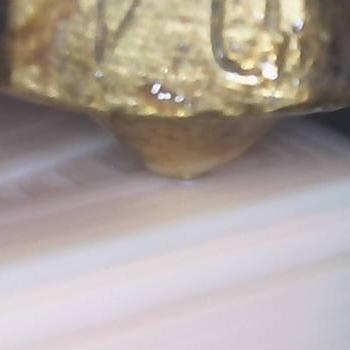
Flow rate: 105%